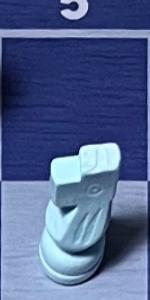
Label: Knight_White